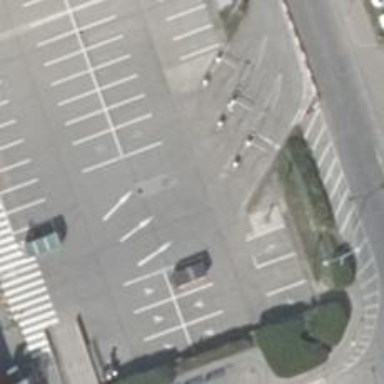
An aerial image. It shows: Asphalt parking aisle road.